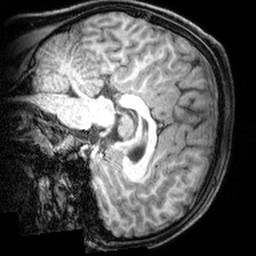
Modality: T1w
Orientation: sagittal
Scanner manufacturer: siemens
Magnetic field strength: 3 T
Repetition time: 1.9 s
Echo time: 0.00397 s